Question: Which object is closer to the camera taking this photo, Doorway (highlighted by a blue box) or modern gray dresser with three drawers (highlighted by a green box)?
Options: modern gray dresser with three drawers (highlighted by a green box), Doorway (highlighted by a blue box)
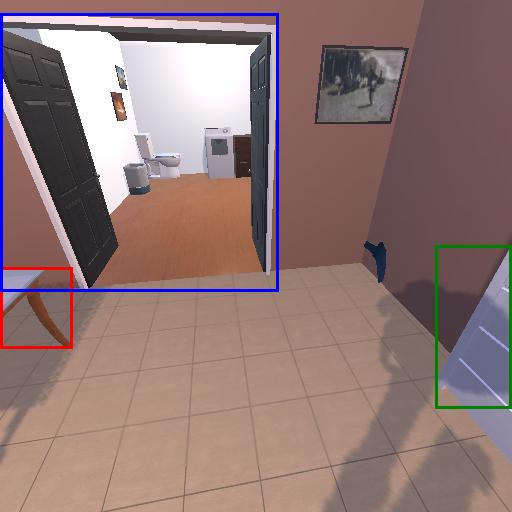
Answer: modern gray dresser with three drawers (highlighted by a green box)